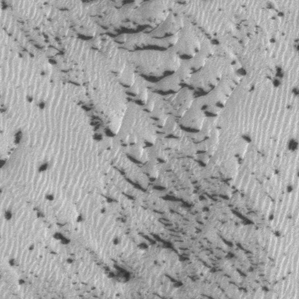
Label: frost